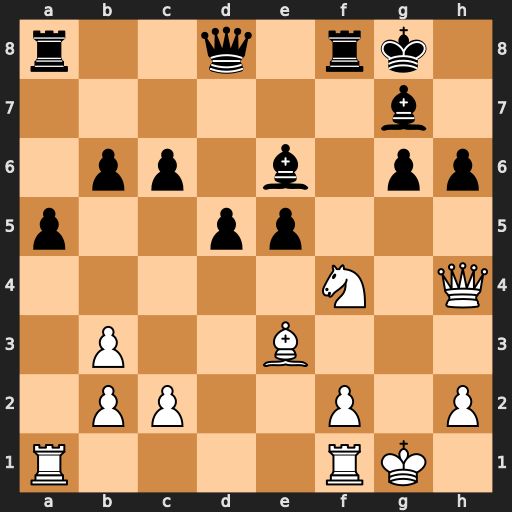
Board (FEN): r2q1rk1/6b1/1pp1b1pp/p2pp3/5N1Q/1P2B3/1PP2P1P/R4RK1
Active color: w
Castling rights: -
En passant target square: -
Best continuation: Qxd8 Rfxd8 Nxe6